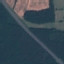
Land use / land cover: Highway